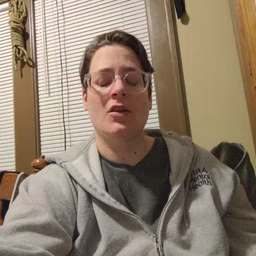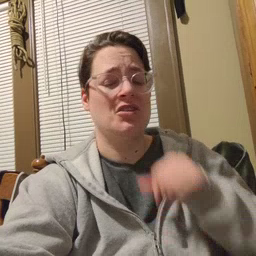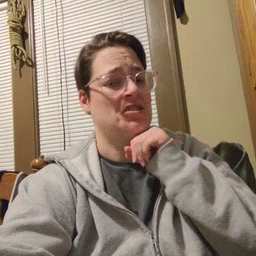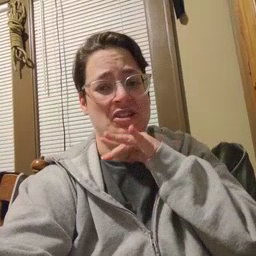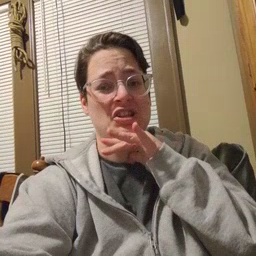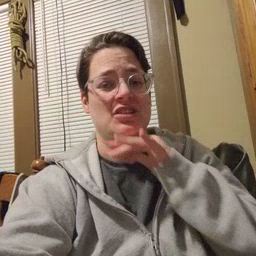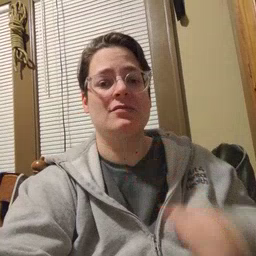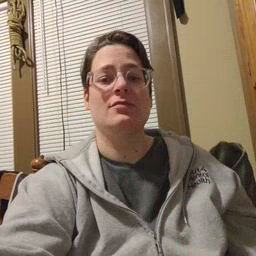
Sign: dirty